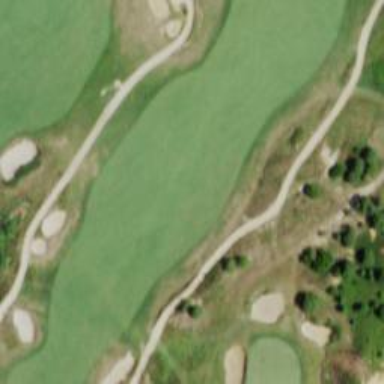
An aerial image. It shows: View of golf hole.